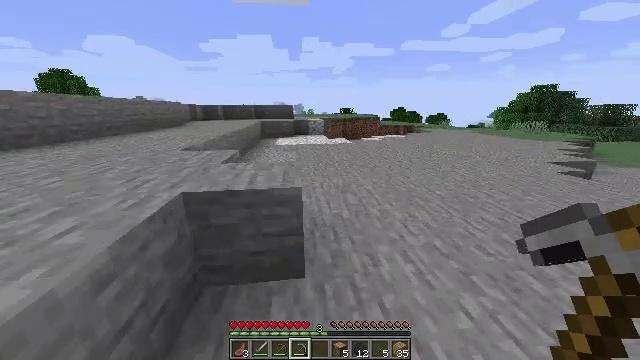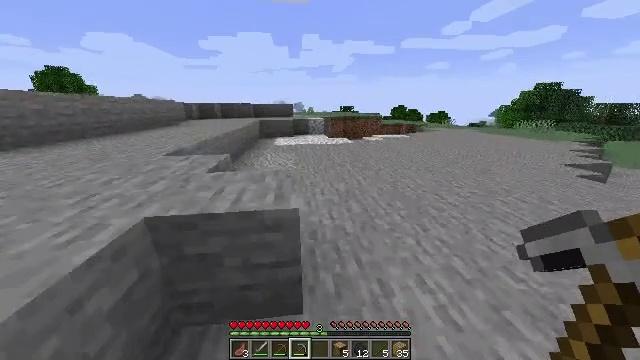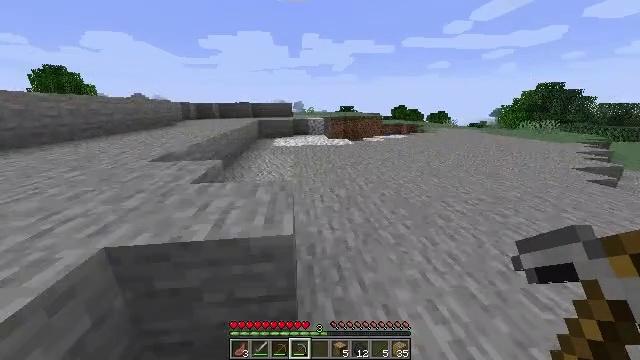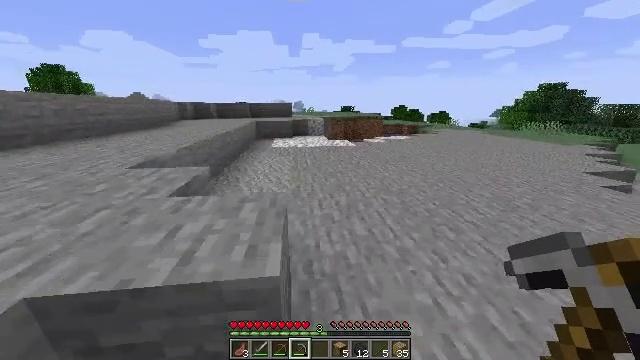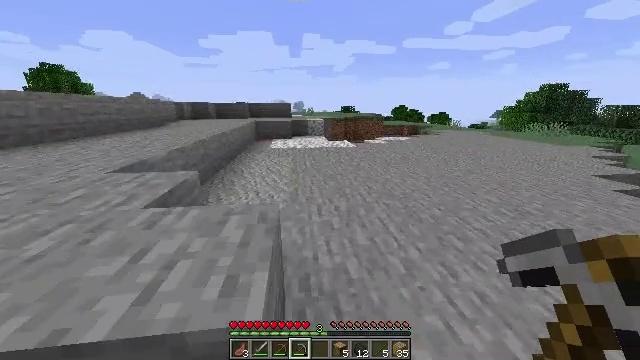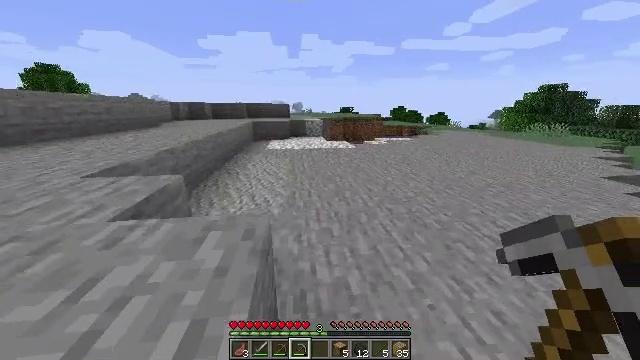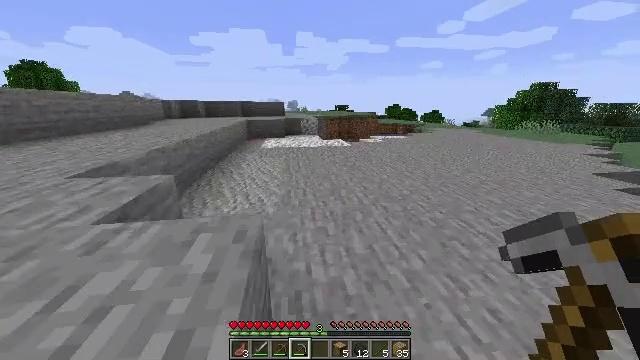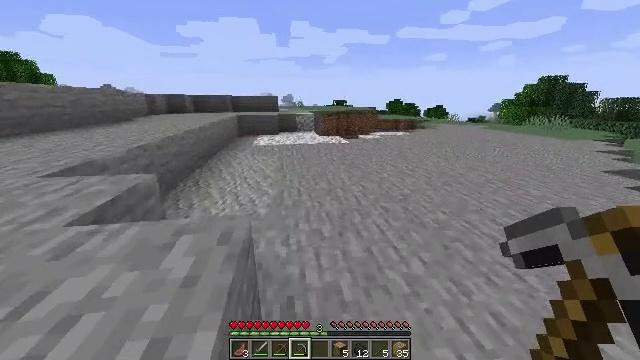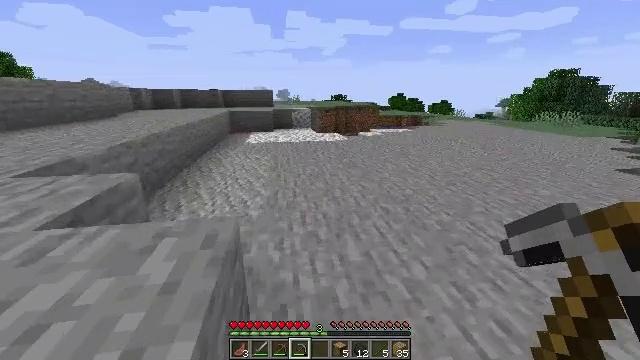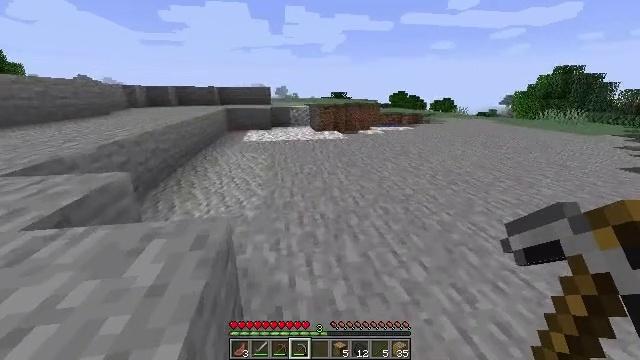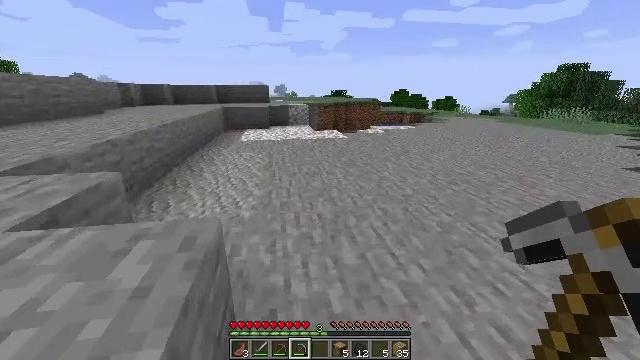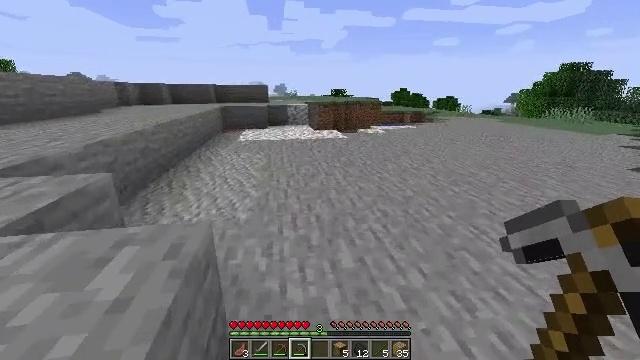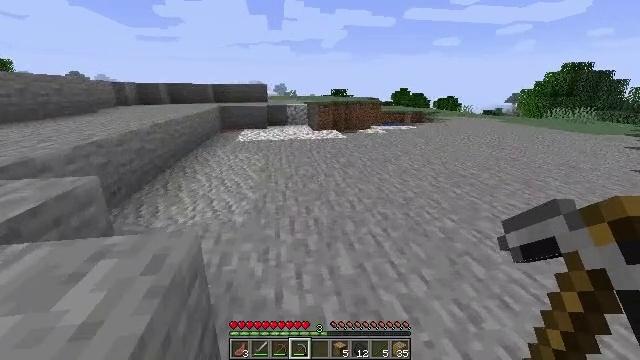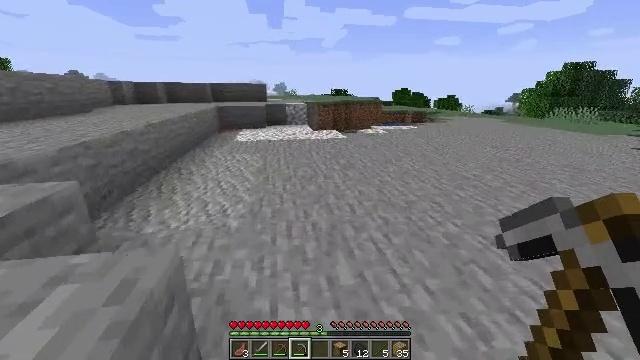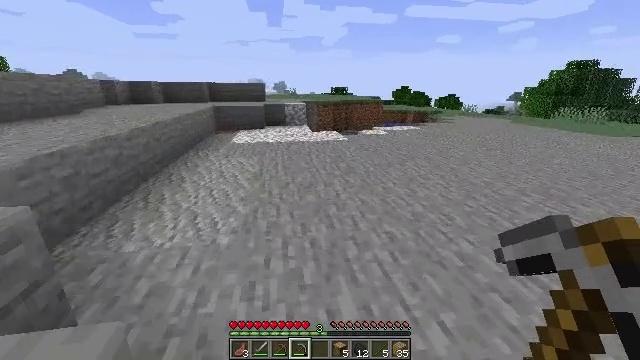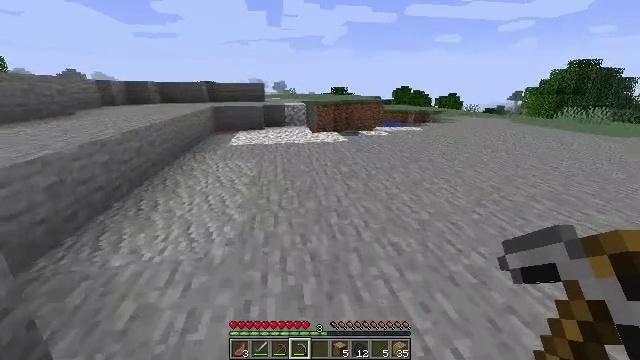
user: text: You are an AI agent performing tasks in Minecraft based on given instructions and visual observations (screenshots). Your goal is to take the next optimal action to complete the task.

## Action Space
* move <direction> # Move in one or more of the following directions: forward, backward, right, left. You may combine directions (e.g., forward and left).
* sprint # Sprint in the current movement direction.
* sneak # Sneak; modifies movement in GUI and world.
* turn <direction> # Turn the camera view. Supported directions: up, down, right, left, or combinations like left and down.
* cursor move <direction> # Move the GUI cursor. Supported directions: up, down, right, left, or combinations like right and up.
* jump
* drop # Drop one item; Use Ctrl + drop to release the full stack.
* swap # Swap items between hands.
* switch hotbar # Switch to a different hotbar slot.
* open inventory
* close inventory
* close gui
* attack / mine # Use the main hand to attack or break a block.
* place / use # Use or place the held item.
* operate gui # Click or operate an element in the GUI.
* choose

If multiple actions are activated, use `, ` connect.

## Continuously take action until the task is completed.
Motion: motion action
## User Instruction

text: Remove the white bed from its place.
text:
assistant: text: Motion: move forward
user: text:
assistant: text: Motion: move forward
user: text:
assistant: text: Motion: move forward
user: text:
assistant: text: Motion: move forward
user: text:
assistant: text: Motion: move forward
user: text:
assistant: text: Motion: move forward, turn right
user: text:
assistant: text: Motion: move forward
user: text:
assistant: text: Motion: move forward
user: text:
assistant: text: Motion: move forward
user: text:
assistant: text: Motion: move forward
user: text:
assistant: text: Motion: move forward
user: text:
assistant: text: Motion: move forward
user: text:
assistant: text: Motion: move forward
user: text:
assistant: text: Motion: move forward
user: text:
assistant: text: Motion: move forward
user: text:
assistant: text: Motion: move forward
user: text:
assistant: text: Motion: move forward
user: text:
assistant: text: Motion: move forward
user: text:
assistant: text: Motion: move forward
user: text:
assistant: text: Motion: move forward
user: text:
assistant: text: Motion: move forward
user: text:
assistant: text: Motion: move forward
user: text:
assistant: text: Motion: move forward
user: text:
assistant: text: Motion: move forward
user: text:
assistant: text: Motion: move forward, sprint
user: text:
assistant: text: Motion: move forward, sprint
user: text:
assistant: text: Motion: move forward, sprint
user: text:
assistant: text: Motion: move forward, sprint
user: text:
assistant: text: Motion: move forward, sprint
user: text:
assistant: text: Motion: move forward, sprint, turn left